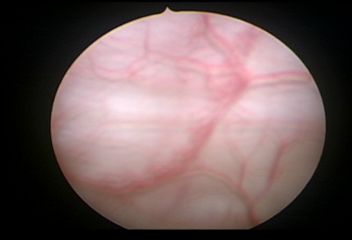
Modality: WLC
Class: Normal mucosa
Bladder cancer association: No